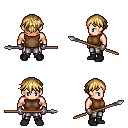
a pixel art fantasy rpg character, male body template, human, light skin, brown sleeveless shirt, metal pants, blonde short bangs hairstyle, metal gloves, black shoes, spear, four views (front, back, left, right), 2x2 character sprite sheet, small pixel art, hard edges, no anti-aliasing